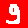
Digit: 9